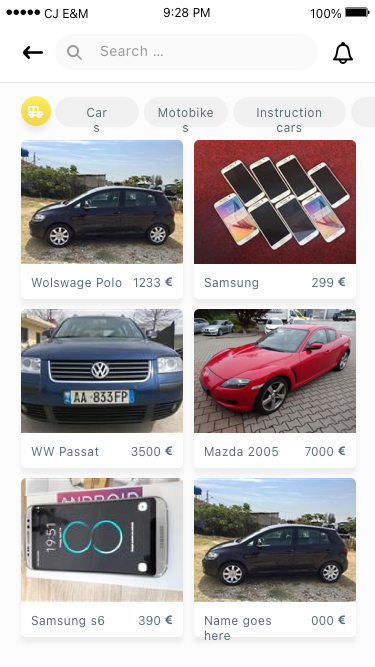
Text in this UI design:
Cars
Motobikes
Instruction cars